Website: walmart
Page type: billing-address
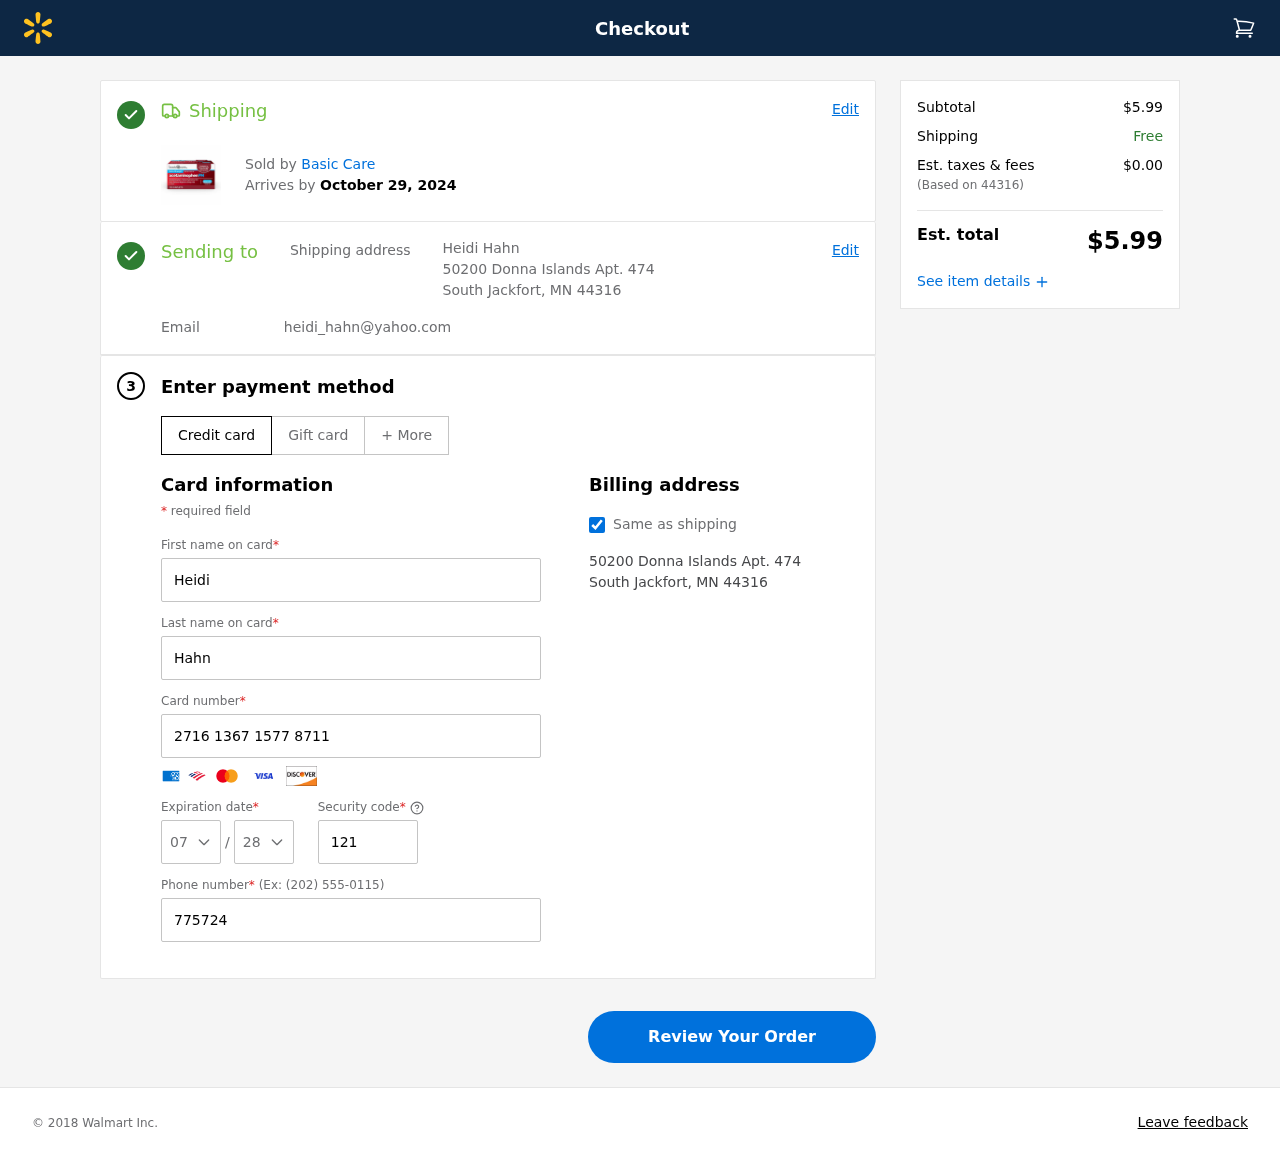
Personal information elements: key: PII_CARD_CVV
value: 121
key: PII_CARD_EXPIRY_MONTH
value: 07
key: PII_CARD_EXPIRY_YEAR
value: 28
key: PII_CARD_NUMBER
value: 2716 1367 1577 8711
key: PII_CITY_STATE_ZIP
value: South Jackfort, MN 44316
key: PII_EMAIL
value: heidi_hahn@yahoo.com
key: PII_FIRSTNAME
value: Heidi
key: PII_FULLNAME
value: Heidi Hahn
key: PII_LASTNAME
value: Hahn
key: PII_PHONE
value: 7757242149
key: PII_POSTCODE
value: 44316
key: PII_STREET
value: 50200 Donna Islands Apt. 474
Product elements: key: PRODUCT1_BRAND
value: Basic Care
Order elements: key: ORDER_DELIVERY_DATE
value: October 29, 2024
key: ORDER_SUBTOTAL
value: $5.99
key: ORDER_TAX
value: $0.00
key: ORDER_TOTAL
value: $5.99